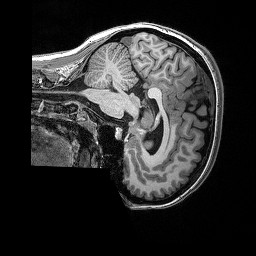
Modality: T1w
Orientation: sagittal
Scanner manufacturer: siemens
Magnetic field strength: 3 T
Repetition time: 2.53 s
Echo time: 0.0033 s